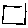
Label: square